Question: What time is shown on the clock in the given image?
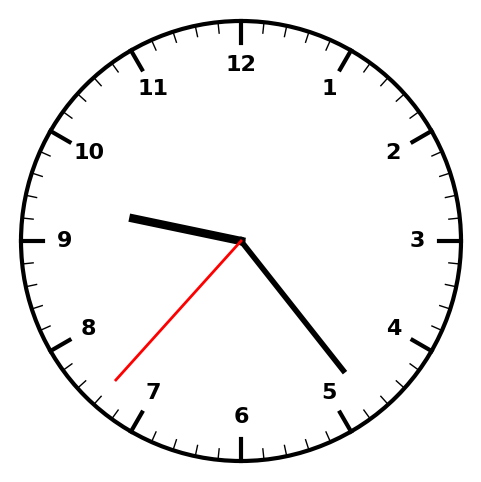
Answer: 09:23:37